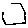
Label: hexagon